Question: Currently, I am not able to get my location in the app I am developing.
Basically, in the documentation for Google Maps iOS SDK, Google mentions that you can:
> enable the blue "My Location" dot and compass direction by setting
myLocationEnabled on GMSMapView
<URL>
However, when I do that, the dot does not appear in my view.
Here's my setup, I have a view controller that contains a view. This view contains three things, two buttons and a map view:

I have linked my mapView with GMSMapView and I can see the map without any problems.
Now, what I would want, is to be located.
I tried two things. First, using a custom, draft button (the i for information), I tried to manually set the location to the mapView but this wasn't working even though the locationServicesEnabled method returned YES.
Then, I tried using GoogleMaps's dot but this isn't working either.
Here's my code:
:
'''
#import <UIKit/UIKit.h>
#import <CoreLocation/CoreLocation.h>
#import "GoogleMaps/GoogleMaps.h"
@interface StudyDisplayViewController : UIViewController <CLLocationManagerDelegate> {
}
@property (strong, readwrite) CLLocationManager *locationManager;
@property (weak, nonatomic) IBOutlet GMSMapView *mapView;
@end
'''
'''
#import "StudyDisplayViewController.h"
@interface StudyDisplayViewController ()
- (IBAction)closeStudyDisplay:(id)sender;
- (IBAction)locateMe:(id)sender;
@end
@implementation StudyDisplayViewController
- (void)viewDidLoad {
[super viewDidLoad];
// Do any additional setup after loading the view.
self.locationManager = [[CLLocationManager alloc] init];
self.locationManager.delegate = self;
self.locationManager.distanceFilter = kCLDistanceFilterNone;
self.locationManager.desiredAccuracy = kCLLocationAccuracyBest;
if([CLLocationManager authorizationStatus] == kCLAuthorizationStatusNotDetermined) {
NSLog(@"Starting the location service");
[self.locationManager requestWhenInUseAuthorization];
[self.locationManager startMonitoringSignificantLocationChanges];
if([CLLocationManager locationServicesEnabled]) {
NSLog(@"all good");
}
else {
NSLog(@"Damn son");
}
}
self.mapView.settings.compassButton = YES;
self.mapView.myLocationEnabled = YES;
}
- (void)didReceiveMemoryWarning {
[super didReceiveMemoryWarning];
// Dispose of any resources that can be recreated.
}
- (void) locationManager:(CLLocationManager *)manager didChangeAuthorizationStatus:(CLAuthorizationStatus)status {
}
-(void) locationManager:(CLLocationManager *)manager didUpdateLocations:(NSArray *)locations {
NSLog(@"Getting Location");
}
/*
#pragma mark - Navigation
// In a storyboard-based application, you will often want to do a little preparation before navigation
- (void)prepareForSegue:(UIStoryboardSegue *)segue sender:(id)sender {
// Get the new view controller using [segue destinationViewController].
// Pass the selected object to the new view controller.
}
*/
- (IBAction)closeStudyDisplay:(id)sender {
[self dismissViewControllerAnimated:YES completion:nil];
}
- (IBAction)locateMe:(id)sender {
NSLog(@"User's location: %@", self.mapView.myLocation);
}
'''
I am using Xcode 6.3.2 and iOS 8.3.
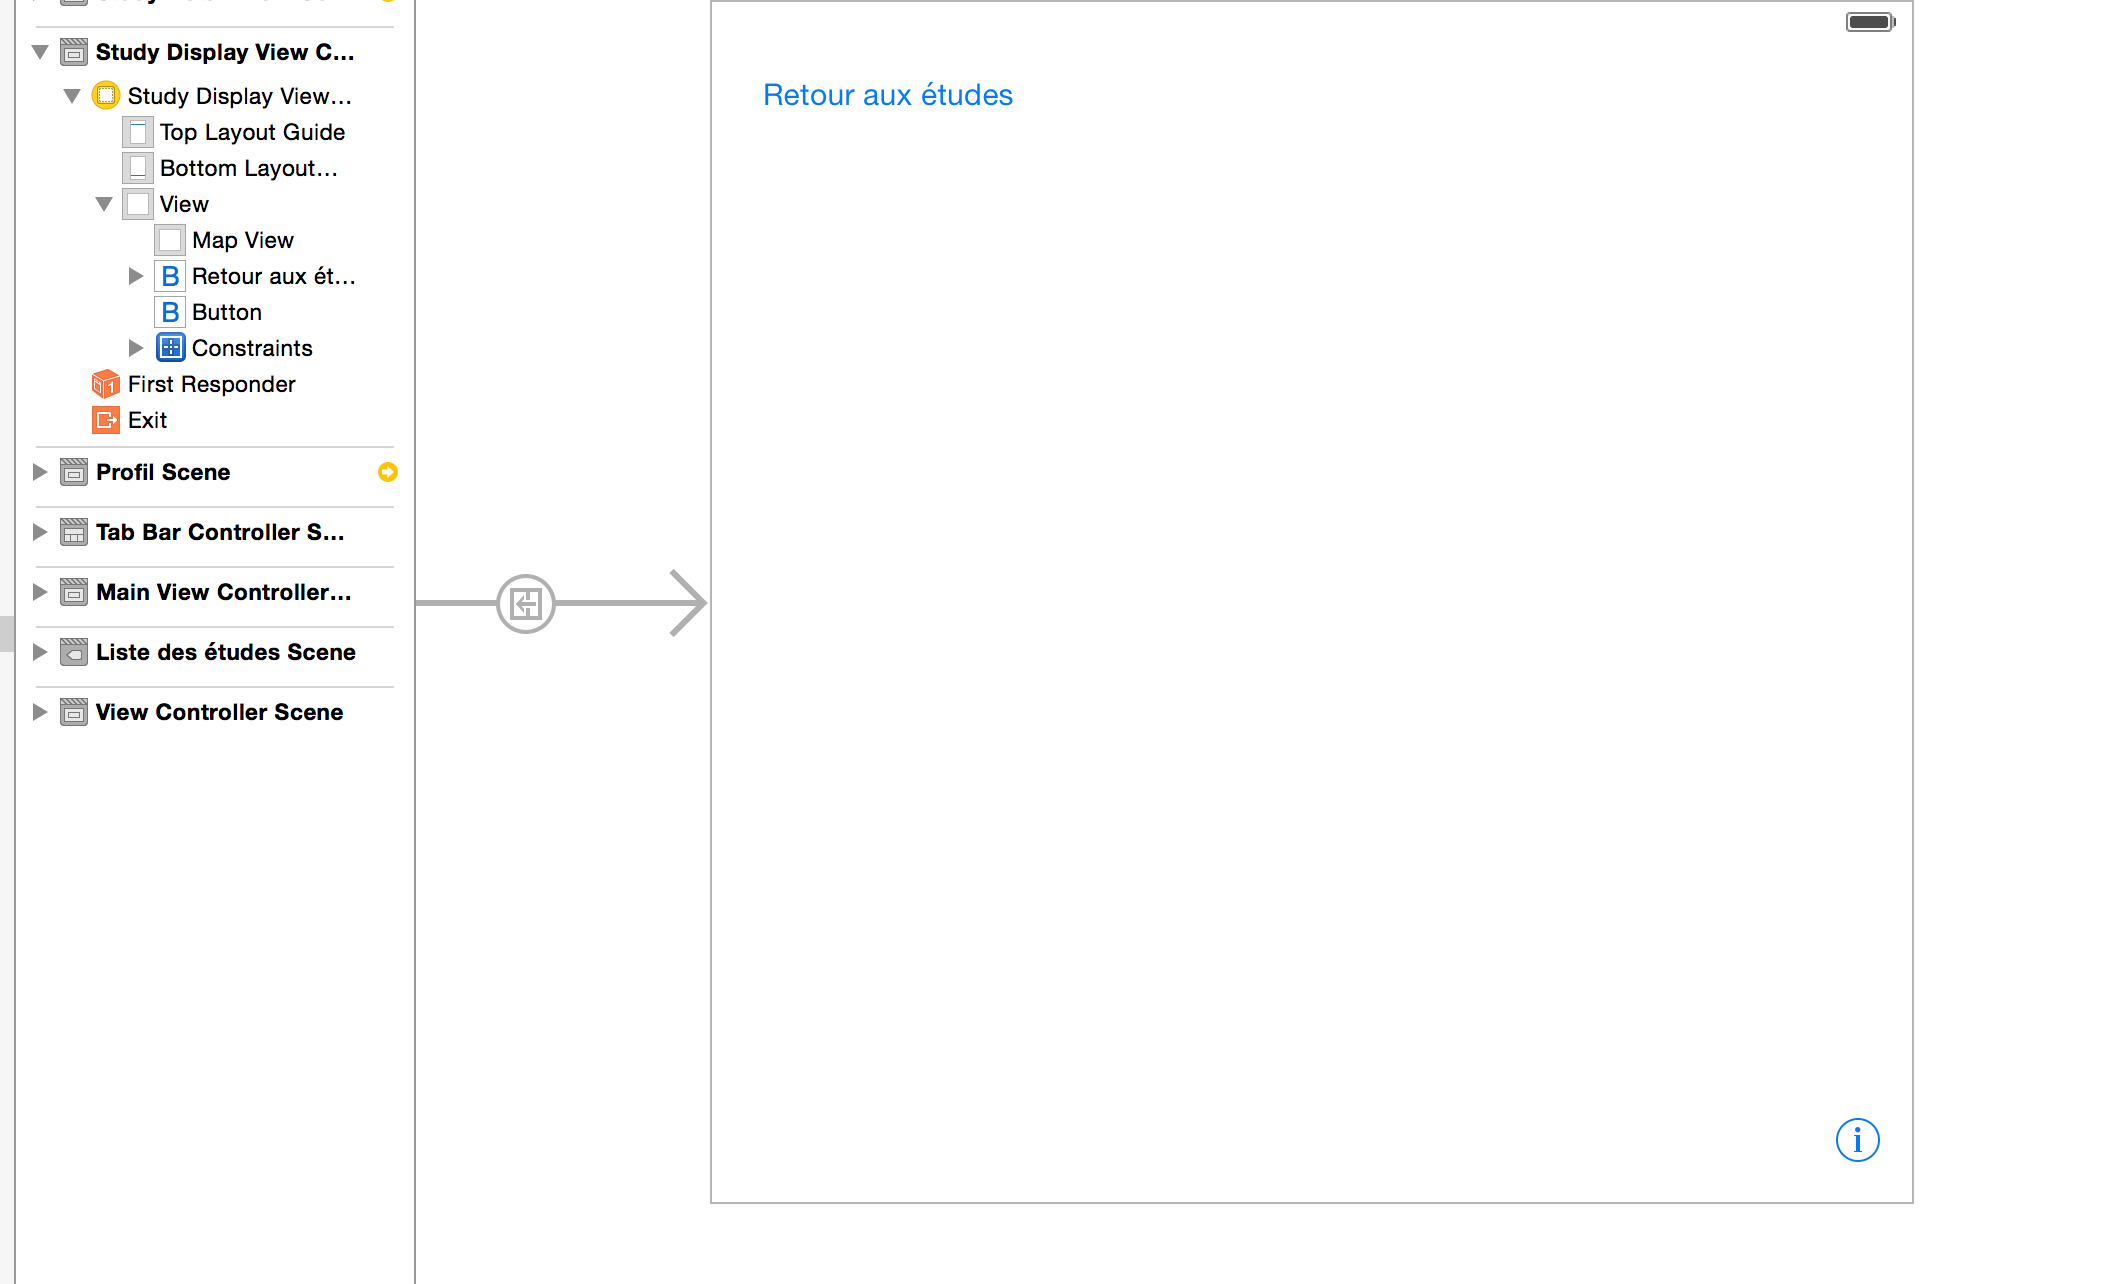
Answer: First check out following things are there or not.
'''
locationManager = [[CLLocationManager alloc]init];
locationManager.delegate= self;
if([locationManager respondsToSelector:@selector(requestWhenInUseAuthorization)]){
[locationManager requestWhenInUseAuthorization];
}
[locationManager startUpdatingLocation];
_mapView.myLocationEnabled = YES;
_mapView.settings.myLocationButton = YES;
'''
If Everything is there and if you are testing on Simulator then try to change the location in Simulator from debug Tab, e.g. change It to Free car run of any of them.
Also, check if you have added Description in PLIST for 'NSLocationWhenInUseUsageDescription'.